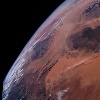
Label: land